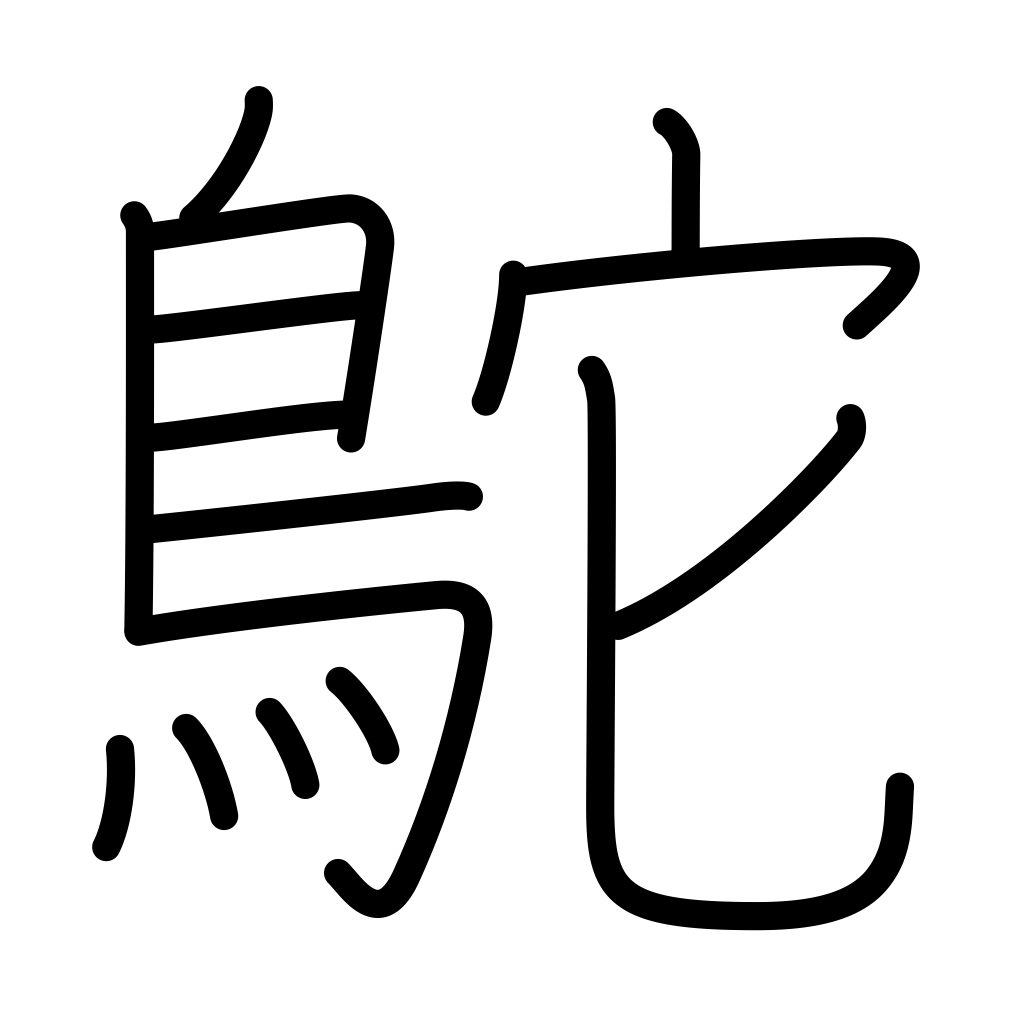
Meaning: Chinese ostrich